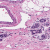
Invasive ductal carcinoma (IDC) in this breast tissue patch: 0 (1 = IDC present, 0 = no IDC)